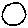
Label: moon